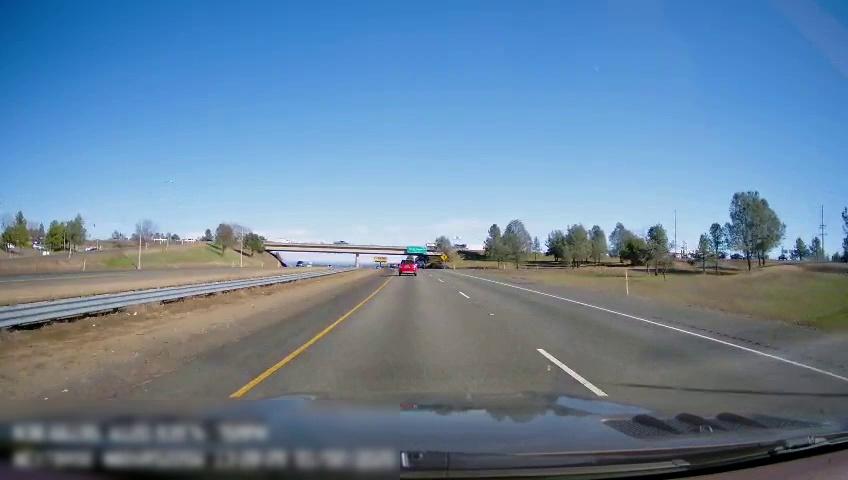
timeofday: Day
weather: Sunny
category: Drivable Space
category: Drivable Space
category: Vehicles | SUV
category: Vehicles | SUV
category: Vehicles | SUV
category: Lanes | Current Lane
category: Lanes | Current Lane
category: Lanes | Alternate Lane
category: Traffic | Signs